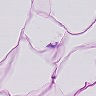
Metastatic tissue present: no